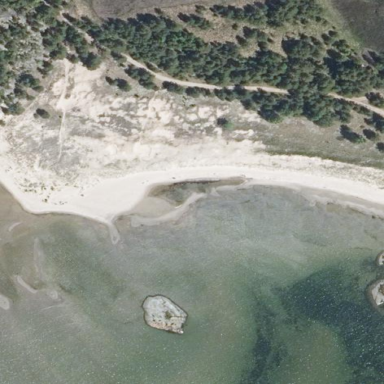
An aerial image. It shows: Sandy beach.